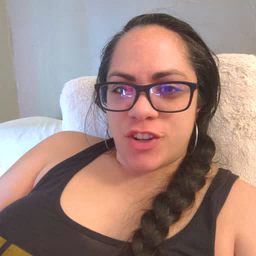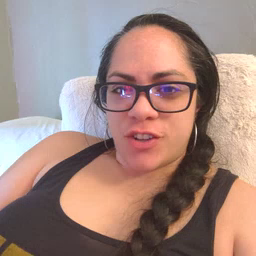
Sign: yucky